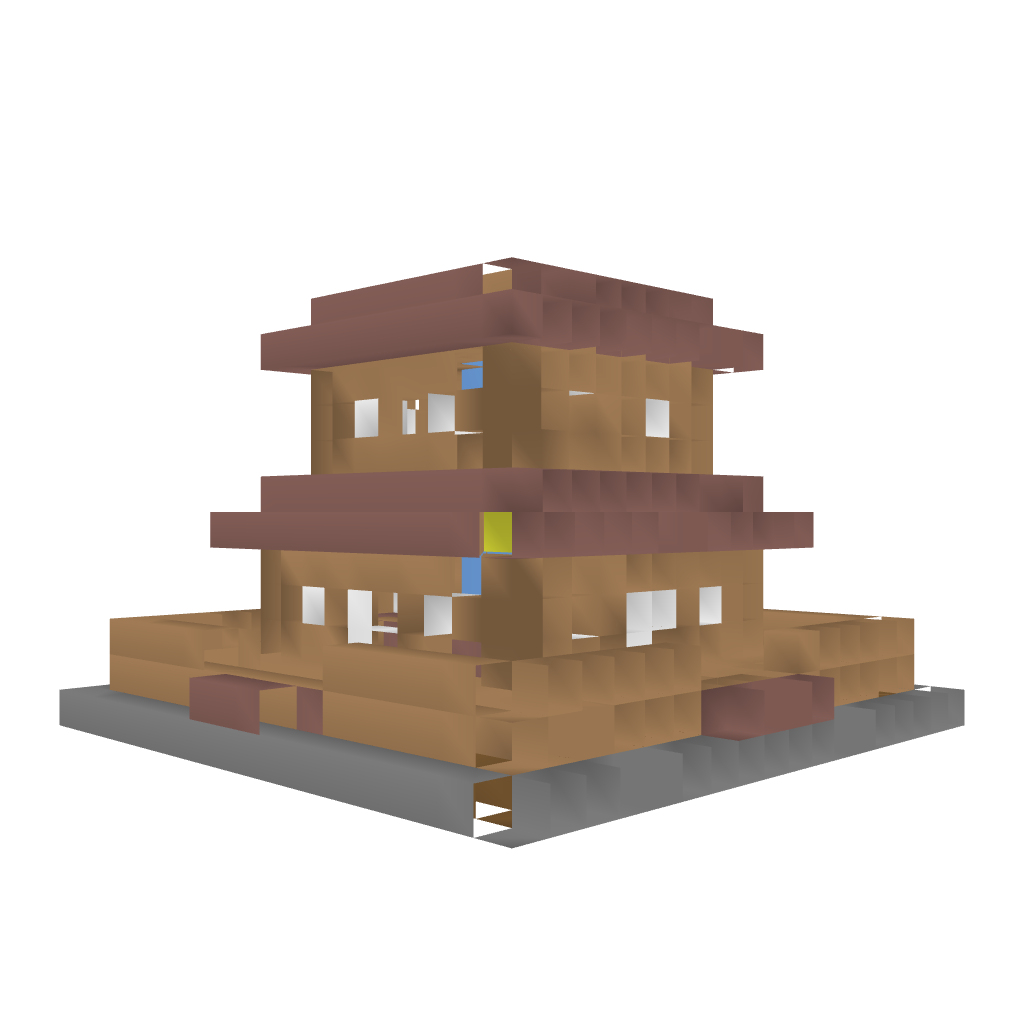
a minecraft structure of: Town Hall good quality